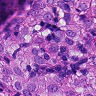
Metastatic tissue present: yes